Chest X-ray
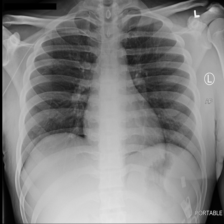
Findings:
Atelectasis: negative
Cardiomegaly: negative
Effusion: negative
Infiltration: negative
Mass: negative
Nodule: negative
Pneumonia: negative
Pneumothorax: negative
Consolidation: negative
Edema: negative
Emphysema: negative
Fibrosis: negative
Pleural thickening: negative
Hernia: negative